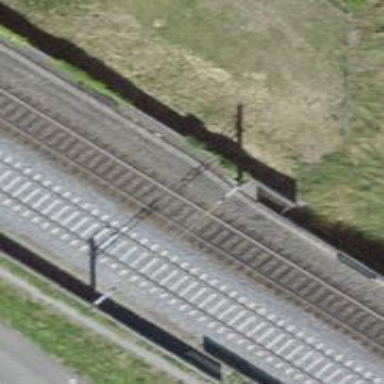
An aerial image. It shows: Railway bridge with electrified tracks and single contact line.